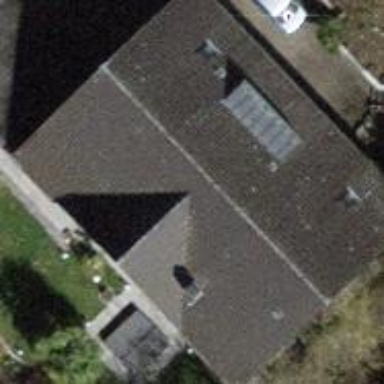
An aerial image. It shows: Building with tiled roof.